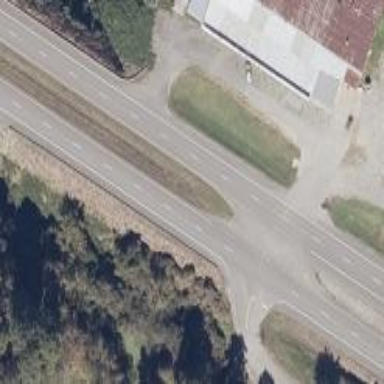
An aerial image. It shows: Primary highway with asphalt surface and dual carriageway.